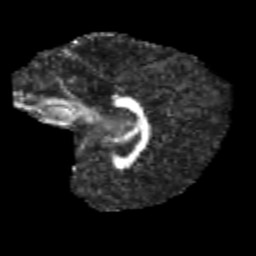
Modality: FA
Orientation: sagittal
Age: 10
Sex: male
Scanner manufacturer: siemens
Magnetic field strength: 3 T
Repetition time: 3.8 s
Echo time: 0.07 s